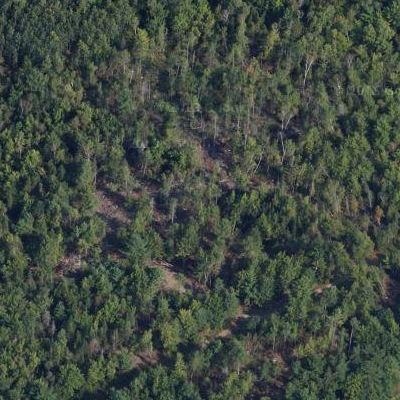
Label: eForest